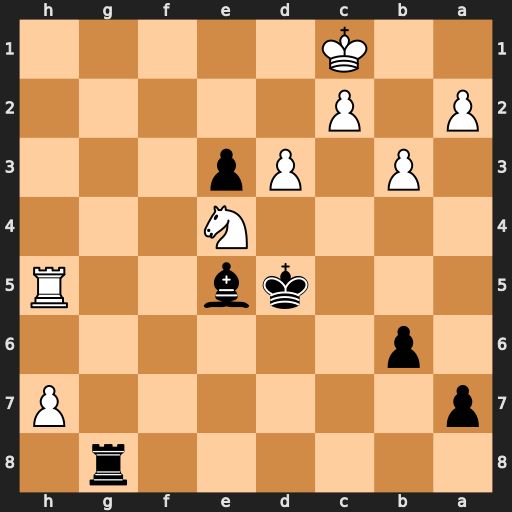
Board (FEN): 6r1/p6P/1p6/3kb2R/4N3/1P1Pp3/P1P5/2K5
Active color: b
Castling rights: -
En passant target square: -
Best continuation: Rg1#